Aerial crown-view tile of a tropical tree (Barro Colorado Island, Panama), acquired 20250124:
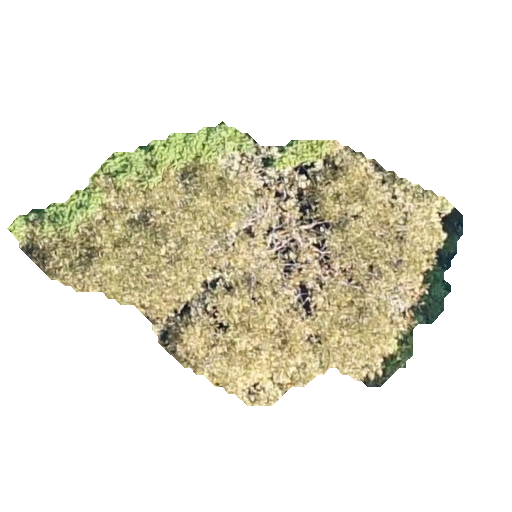
Species: Dipteryx oleifera
GBIF accepted scientific name: Dipteryx oleifera
Crown area: 119.2 m²